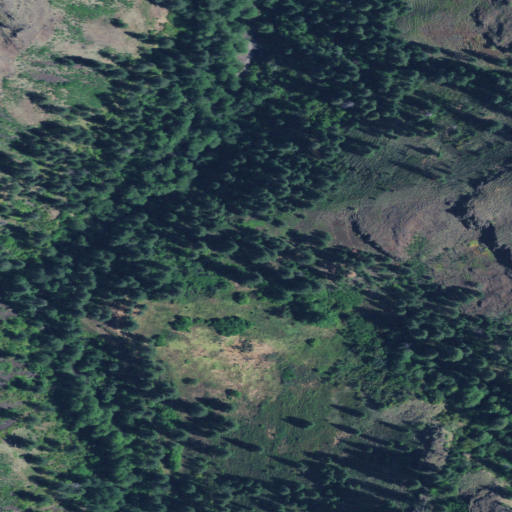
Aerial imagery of valley in Oregon named Knapper Gulch containing evergreen forest, shrub, and grassland